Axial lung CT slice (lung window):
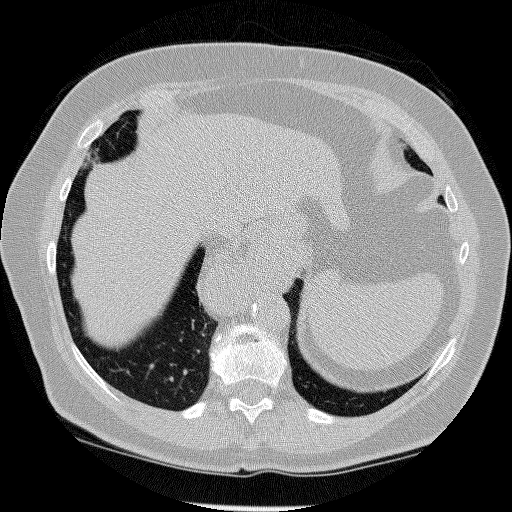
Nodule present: no